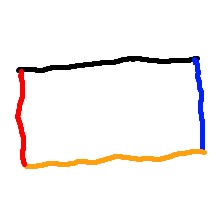
Shape: rectangle